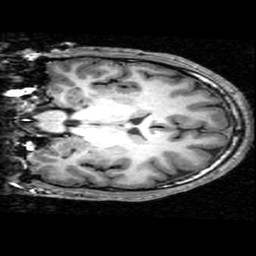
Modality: T1w
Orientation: coronal
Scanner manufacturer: ge
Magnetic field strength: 3 T
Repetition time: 0.009 s
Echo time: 0.001828 s